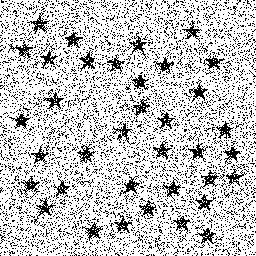
Squares: 0
Triangles: 0
Stars: 36
Total shapes: 36